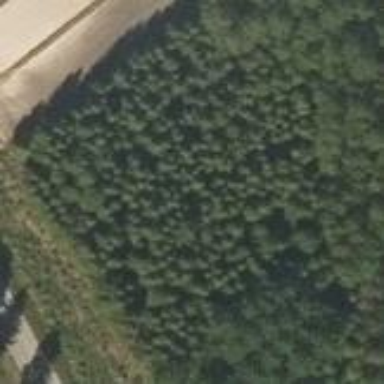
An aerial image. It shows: Evergreen forest with needle-leaved trees.